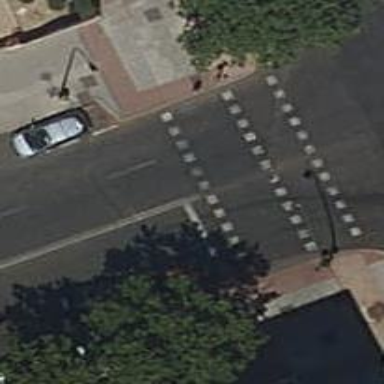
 there are traffic signals and zebra crossing."